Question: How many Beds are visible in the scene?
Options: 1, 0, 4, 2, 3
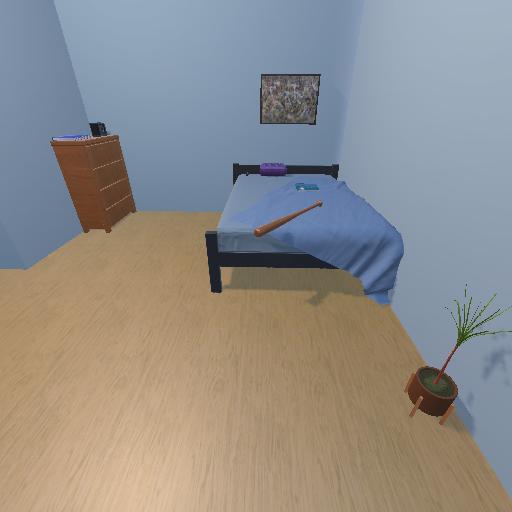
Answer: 1